Question: I have a cleaned dataset (DropBox: [[[removed - comment if you need an updated copy for working example]]]) of expenditures between 2001 and 2014. I have three plots - a boxplot, and two scatters - that I am 'grid.arrange'ing into a column for comparison. For this reason, I'd like the years to be aligned top-to-bottom, and for each year to have a single color common between the graphs - again, for comparison.
Here is my product, so far (everything's working on this end, just unsure how to align the mappings)
'''
require(ggplot2)
require(gridExtra)
require(ggthemes)
require(lubridate)
options(scipen=999)
date <- exp.s$Date
amount <- exp.s$Amount
N <- exp.s$total
xy <- data.frame(date, amount, N)
#boxplot, color by year of payment
b1<-ggplot(xy, aes(x = as.factor(year(date)), amount)) +
geom_boxplot(aes(fill = as.factor(exp.s$start_year))) +
scale_color_gdocs() +
theme_gdocs()
#jitter plot, color by year of payment
b2<-ggplot(xy, aes(x = as.factor(year(date)), amount)) +
geom_jitter(alpha=I(.8), aes(color=as.factor(year(date)), size = exp.s$tot)) +
scale_color_gdocs() + theme_gdocs()
#jitter, color by contract start year
b3<-ggplot(xy, aes(x = as.factor(year(date)), amount)) +
geom_jitter(alpha=I(.9), aes(color=as.factor(exp.s$start_year), size = exp.s$tot)) +
scale_color_gdocs() + theme_gdocs()
grid.arrange(b1, b2, b3, ncol=1)
'''

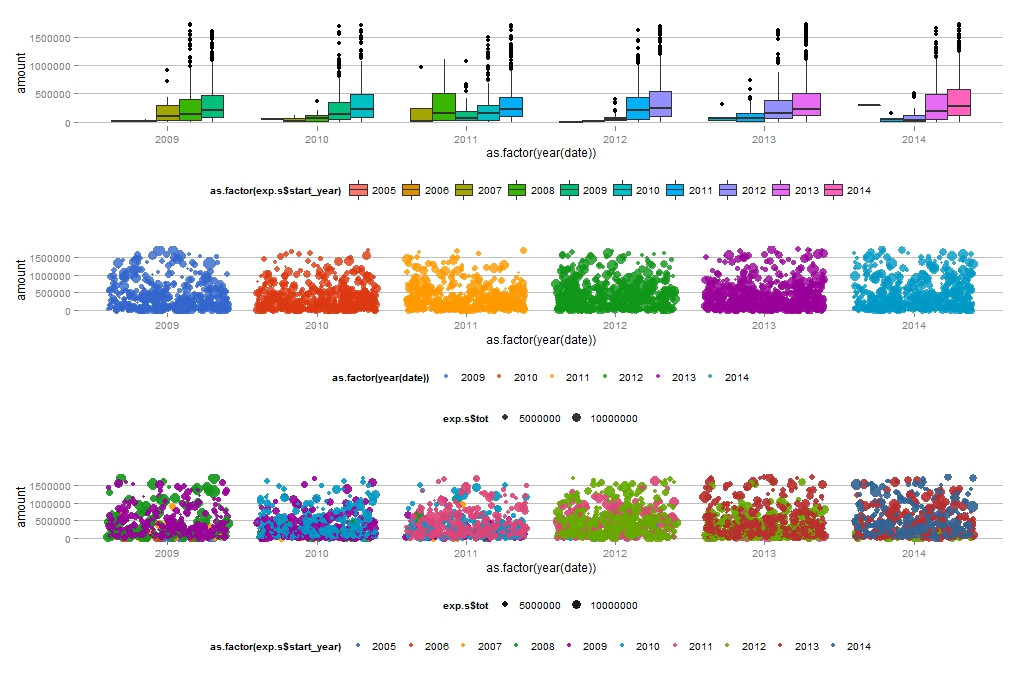
Answer: Try below:
'''
require(ggplot2)
require(gridExtra)
require(ggthemes)
require(lubridate)
options(scipen=999)
#read data
exp.s <- read.csv("2001_2014_Expenditures_Cleaned_Hashed.csv")
#make same levels for 2 variables
mylevels <- as.character(sort(unique(c(year(exp.s$Date),exp.s$start_year))))
#data prep
xy <- data.frame(
mydate = exp.s$Date,
mydateYYYY = factor(year(exp.s$Date),levels = mylevels),
start_year = factor(exp.s$start_year,levels = mylevels),
amount = exp.s$Amount,
N = exp.s$tot)
#boxplot, color by year of payment
b1<-ggplot(xy, aes(mydateYYYY, amount,
fill = start_year)) +
geom_boxplot() +
scale_fill_identity("legend") +
theme_classic() +
theme(axis.text.x=element_blank(),
axis.title.x=element_blank())
#jitter plot, color by year of payment
b2<-ggplot(xy, aes(mydateYYYY, amount,
alpha=0.8,color=mydateYYYY, size = N)) +
geom_jitter() +
scale_color_identity() +
theme_classic() +
theme(legend.position="none") +
theme(axis.text.x=element_blank(),
axis.title.x=element_blank())
#jitter, color by contract start year
b3<-ggplot(xy, aes(mydateYYYY, amount,
alpha=0.9, color=start_year, size = N)) +
geom_jitter() +
scale_color_identity() +
theme_classic() +
theme(legend.position="none")
grid.arrange(b1, b2, b3, ncol=1)
'''